Field crop: maize
Growth stage: 2
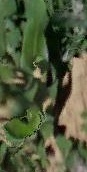
Species: maize